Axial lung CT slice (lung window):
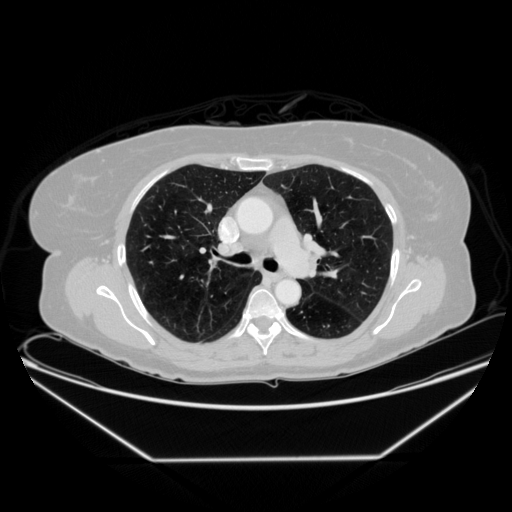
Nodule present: no